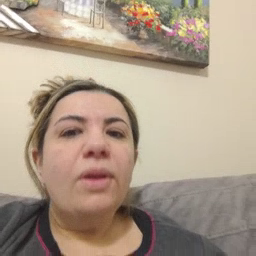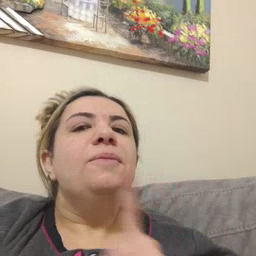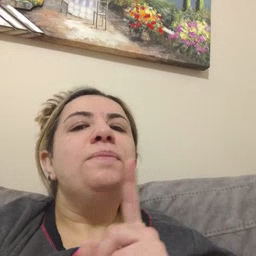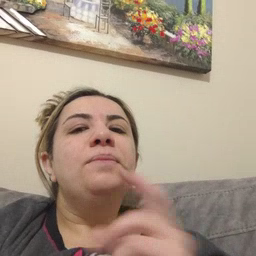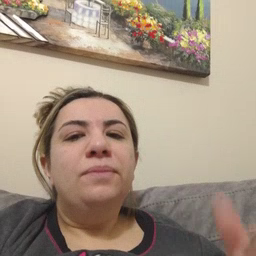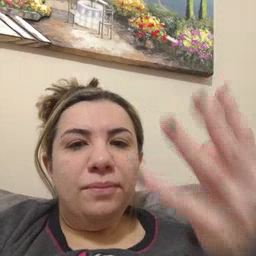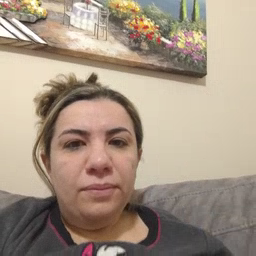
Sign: lamp